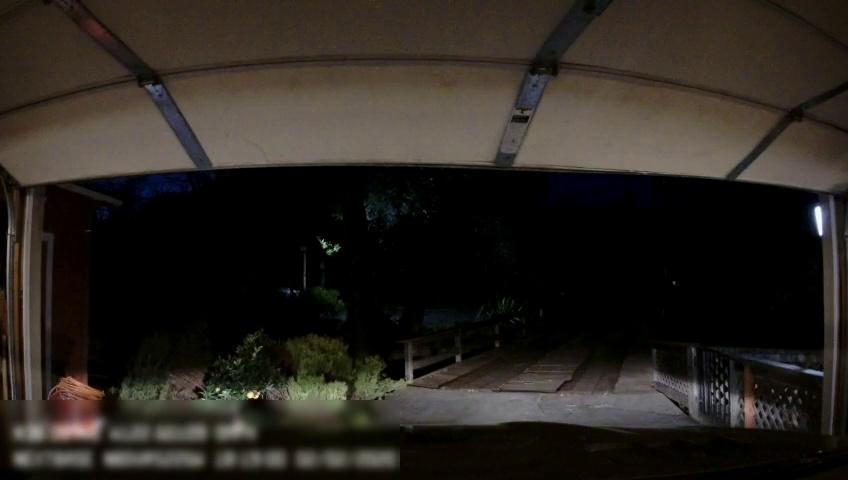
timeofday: Night
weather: Other
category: Drivable Space
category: Drivable Space